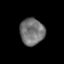
Tissue: prostate
Cell type: Myeloid cells
Senescence score: 0.3374
Nuclear area (px): 647
Mean DAPI intensity: 114.298